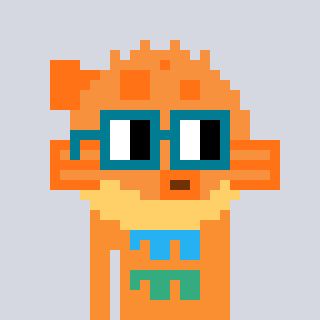
a pixel art character with square dark green glasses, a pufferfish-shaped head and a orange-colored body on a cool background